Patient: sex M, age 66
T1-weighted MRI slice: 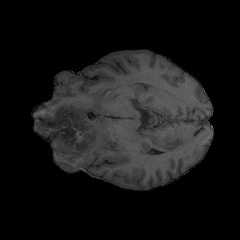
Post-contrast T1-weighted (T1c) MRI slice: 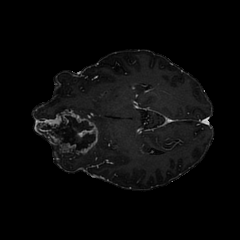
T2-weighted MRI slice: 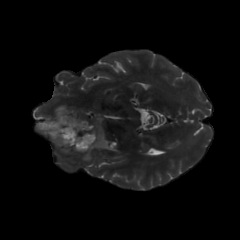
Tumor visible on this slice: yes
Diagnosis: Glioblastoma, IDH-wildtype
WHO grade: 4